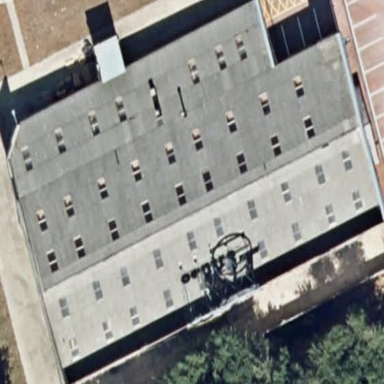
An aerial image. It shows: Industrial building.